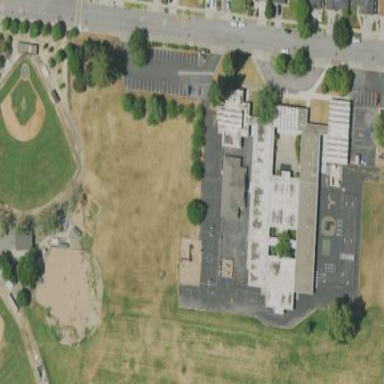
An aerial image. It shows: Kindergarten.